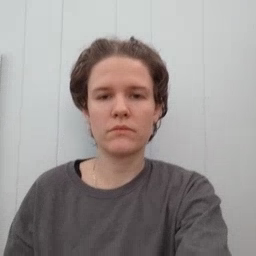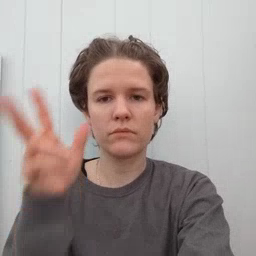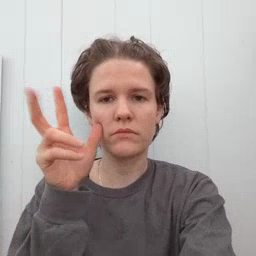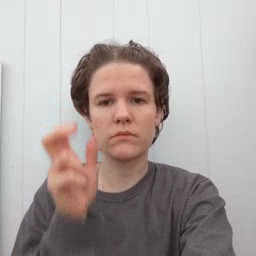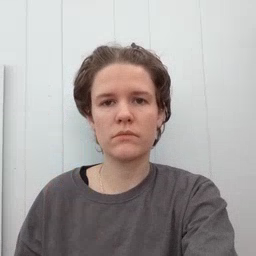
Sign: listen